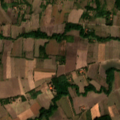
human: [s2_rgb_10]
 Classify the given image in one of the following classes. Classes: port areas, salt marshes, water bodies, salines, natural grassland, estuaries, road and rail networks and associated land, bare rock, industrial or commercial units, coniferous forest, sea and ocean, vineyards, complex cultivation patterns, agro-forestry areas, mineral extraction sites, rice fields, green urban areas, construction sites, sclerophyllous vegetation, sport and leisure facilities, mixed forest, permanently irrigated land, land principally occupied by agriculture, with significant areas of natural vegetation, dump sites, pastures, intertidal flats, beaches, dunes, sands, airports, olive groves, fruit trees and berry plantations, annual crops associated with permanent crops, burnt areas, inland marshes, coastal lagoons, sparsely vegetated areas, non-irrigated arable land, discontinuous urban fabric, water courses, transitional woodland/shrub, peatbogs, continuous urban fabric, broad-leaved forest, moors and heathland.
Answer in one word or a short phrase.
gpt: complex cultivation patterns, land principally occupied by agriculture, with significant areas of natural vegetation